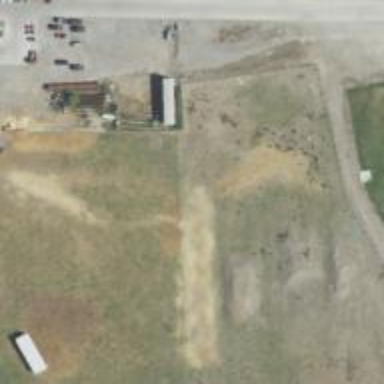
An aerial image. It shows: Dirt raceway for motor sports.